This plot shows a bearing's acceleration signal over time (raw waveform). Based on the visible evidence, which condition applies: normal, inner_race, outer_race, ball?
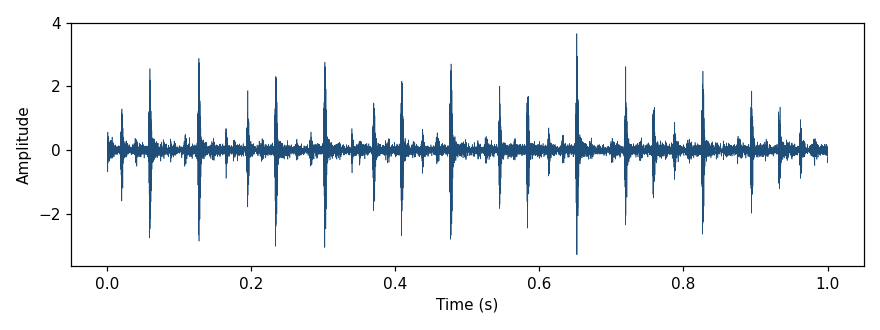
Answer: outer_race